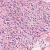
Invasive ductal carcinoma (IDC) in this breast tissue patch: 1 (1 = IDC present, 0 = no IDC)